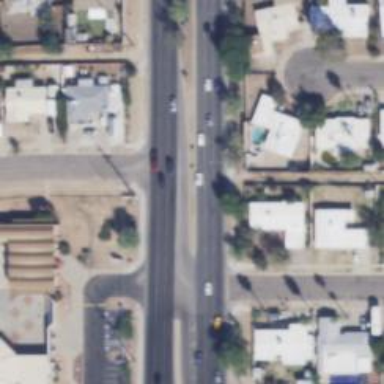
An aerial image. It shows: Unmarked crossing on the road.